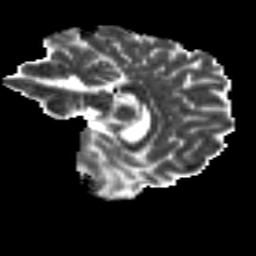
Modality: MD
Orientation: sagittal
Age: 18
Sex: male
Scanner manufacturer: siemens
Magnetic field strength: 3 T
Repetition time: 8.8 s
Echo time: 0.085 s